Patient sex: M
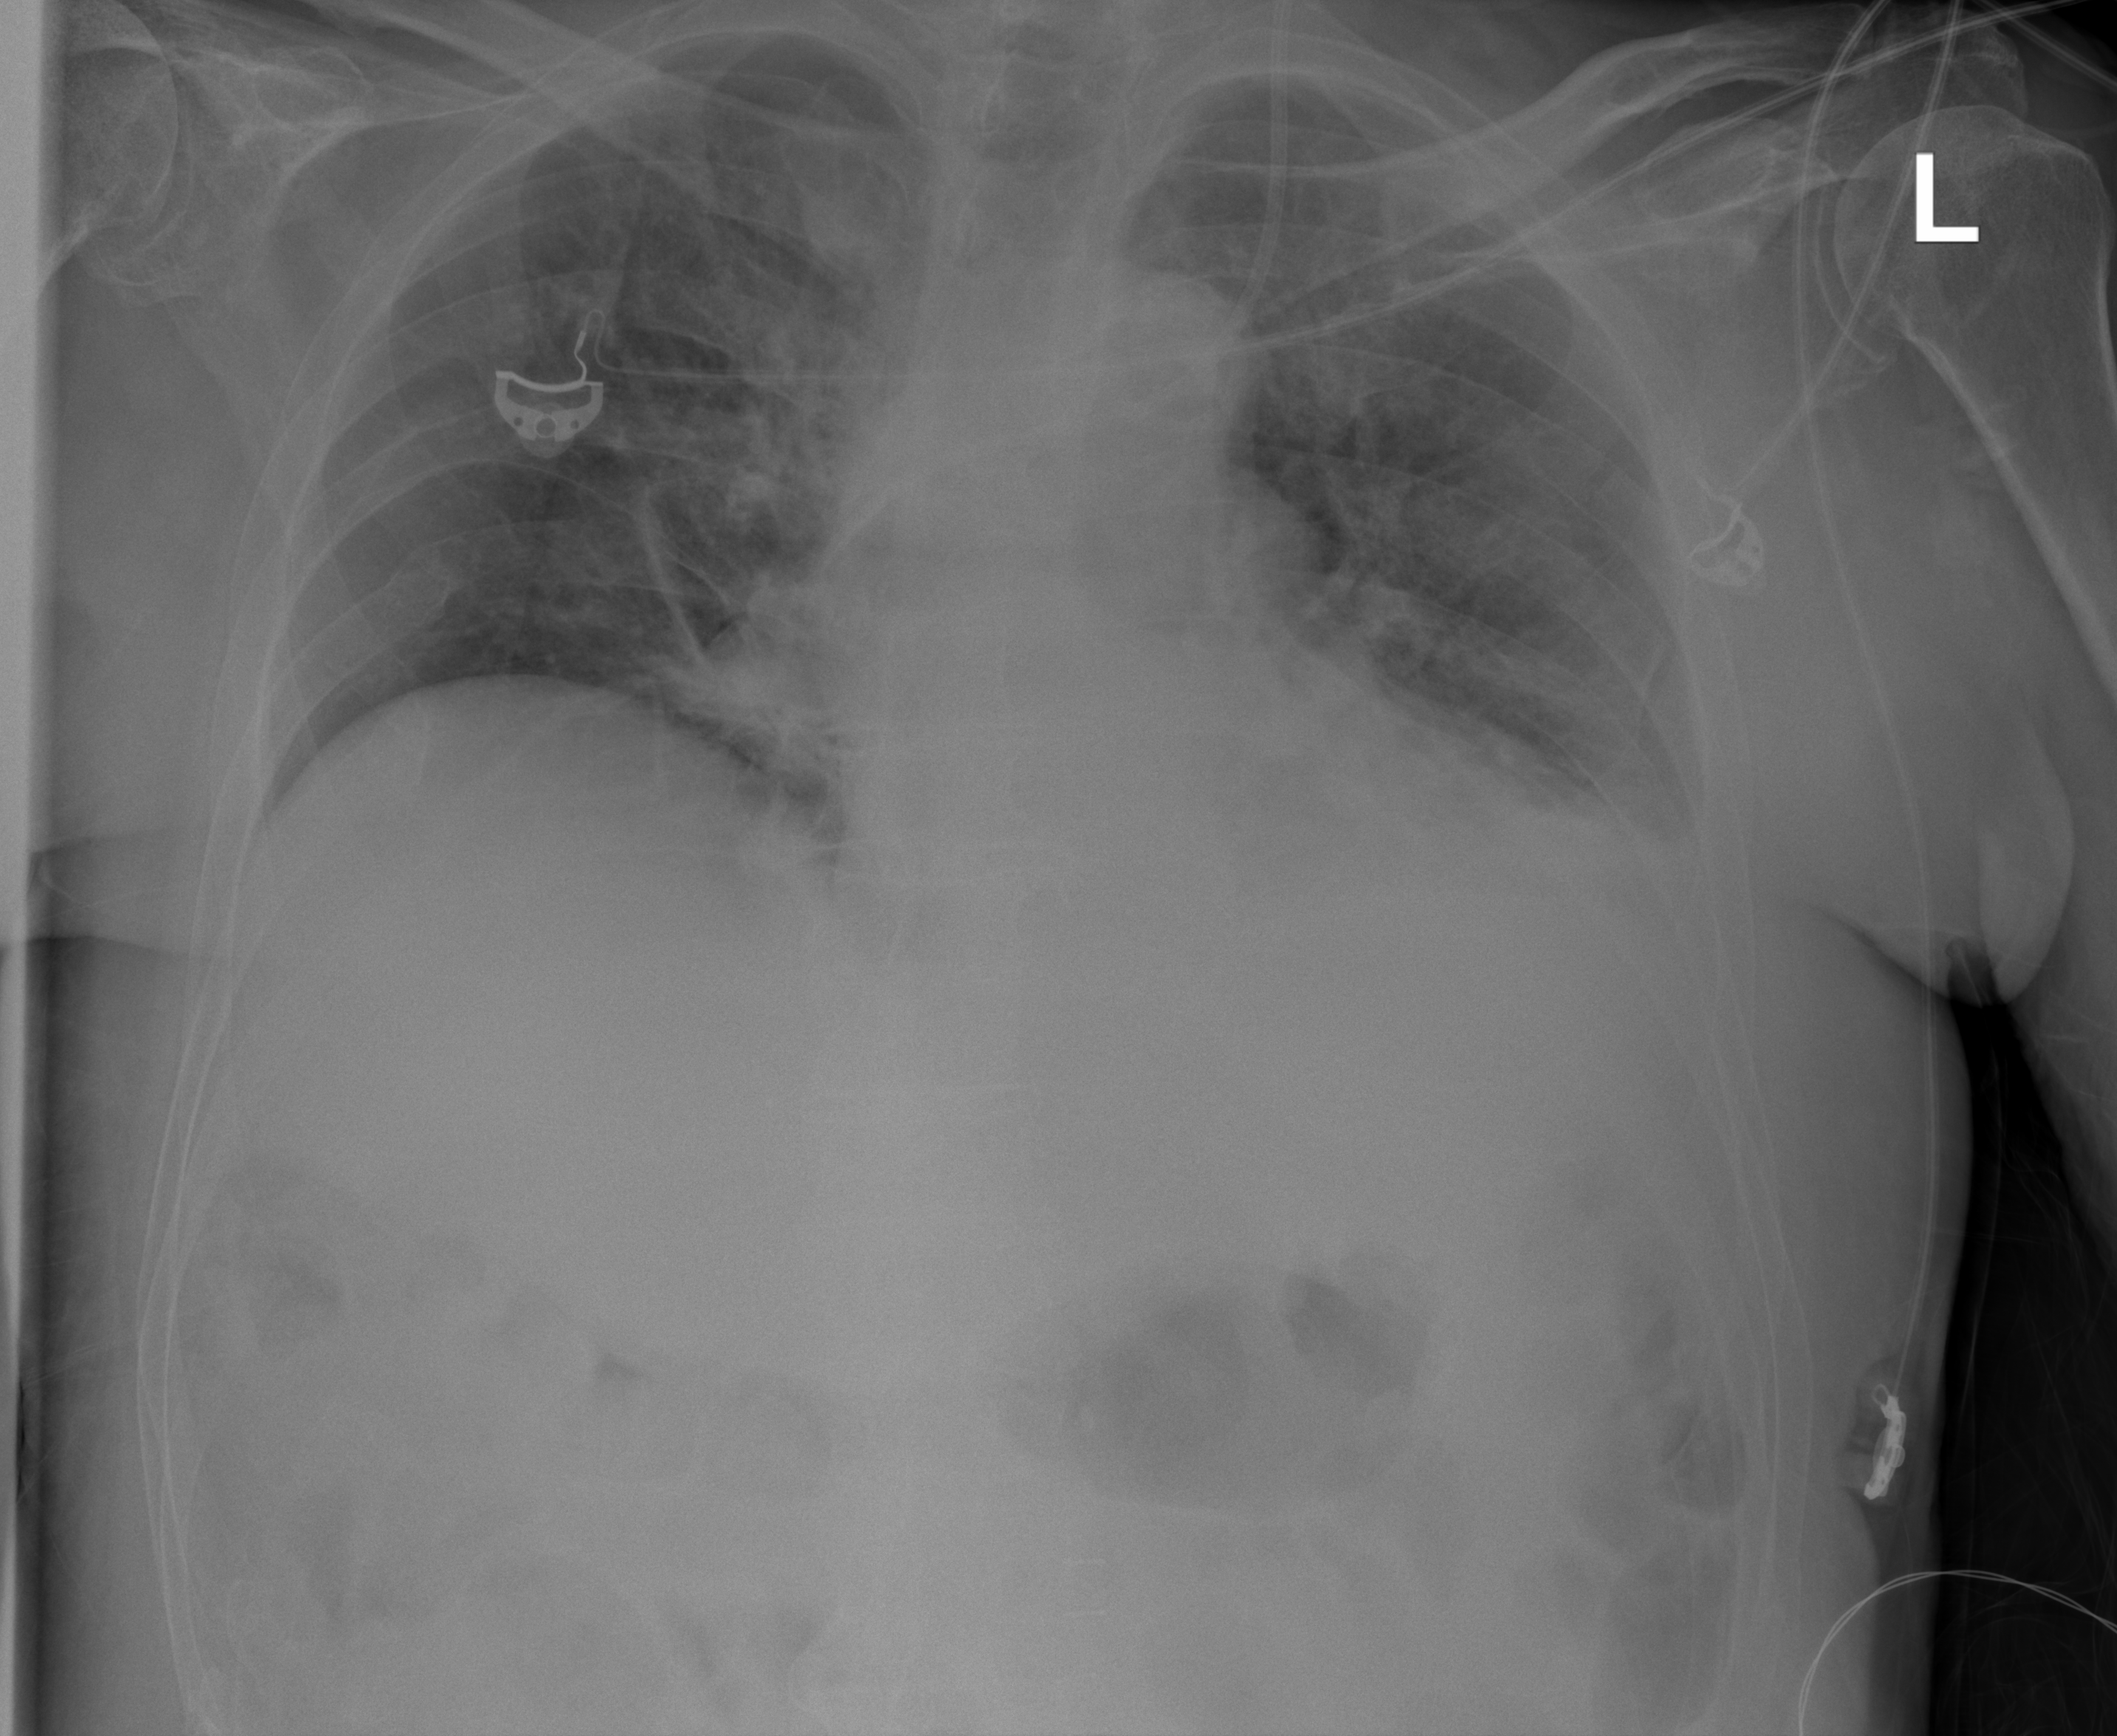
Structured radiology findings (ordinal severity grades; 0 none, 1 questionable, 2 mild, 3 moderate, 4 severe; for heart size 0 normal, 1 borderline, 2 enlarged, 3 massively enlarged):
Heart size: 1
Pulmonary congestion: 0
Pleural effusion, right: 0
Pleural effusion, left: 2
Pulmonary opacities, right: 2
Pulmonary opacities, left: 0
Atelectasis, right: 0
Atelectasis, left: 2